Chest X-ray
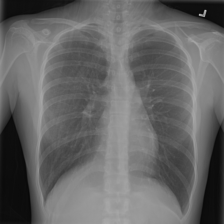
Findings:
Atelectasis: negative
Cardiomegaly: negative
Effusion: negative
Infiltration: negative
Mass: negative
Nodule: negative
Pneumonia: negative
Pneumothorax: negative
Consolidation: negative
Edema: negative
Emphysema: negative
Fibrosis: negative
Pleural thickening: negative
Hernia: negative